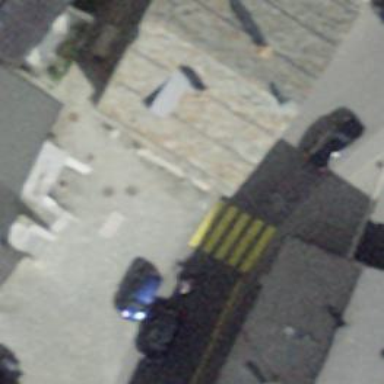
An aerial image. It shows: Uncontrolled zebra crossing on the road.